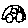
Label: car